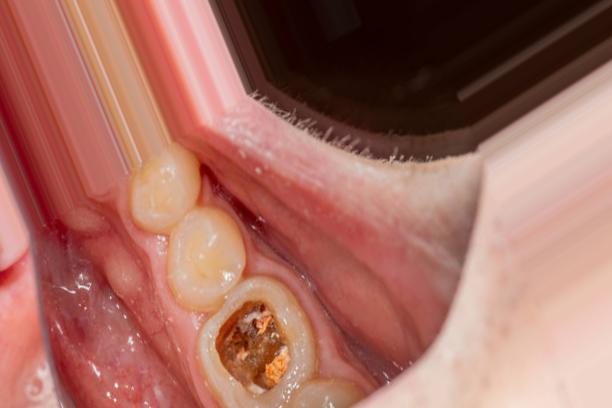
Condition: Caries